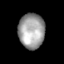
Tissue: skin
Cell type: Fibroblasts
Senescence score: 0.8426
Nuclear area (px): 894
Mean DAPI intensity: 160.055